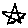
Label: star